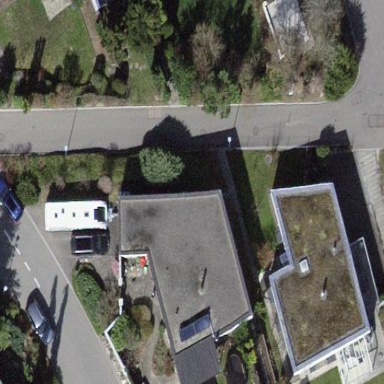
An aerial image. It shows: Residential building.